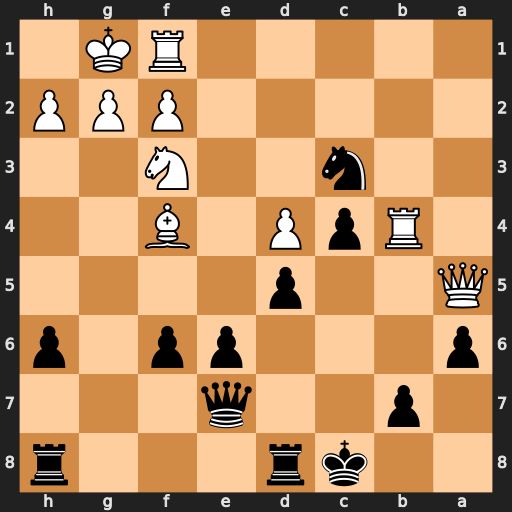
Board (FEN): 2kr3r/1p2q3/p3pp1p/Q2p4/1RpP1B2/2n2N2/5PPP/5RK1
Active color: b
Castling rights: -
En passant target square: -
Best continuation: Ne2+ Kh1 Nxf4